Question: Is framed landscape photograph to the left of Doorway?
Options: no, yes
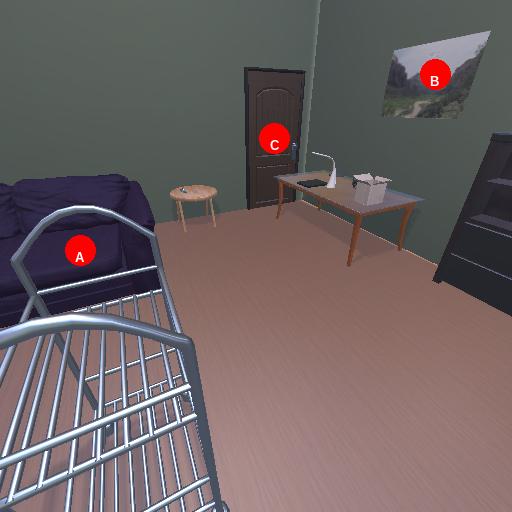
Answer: no